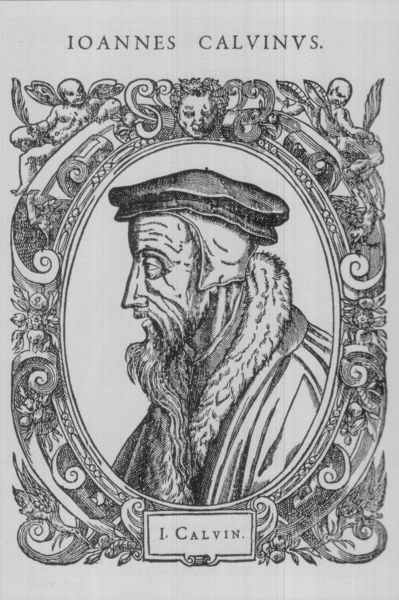
Titel: Bildnis des Johannes Calvin
Institution: (Seriendruck)
Schlagwörter: flügel, mann, umhang, hut, mund, nase, profil, schwarz, stirn, weiss, zeichnung, haube, ornament, alt, bart, gesichter, mütze, augen, falten, johannes, kragen, lang, pelz, rahmen, vollbart, bild, bildnis, portrait, porträt, mantel, en face, kinn, ohren, oval, engel, putto, holzschnitt, schrift, grisaille, tafel, kartusche, kopftuch, inschrift, büste, ornamente, verzierung, name, medaillon, druck, schwarz weiss, stich, seite, überschrift, litografie, schnörkel, barett, pelzkragen, voluten, vorlage, emblem, putten, münze, kaltnadel, engelskopf, hur, medalion, karlotte, ioannes, joannes, calvin, calvinus, ut, sprofil, johannes calvin, kragen pelzkragen, buchcover, johannes calvinus